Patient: sex M, age 64
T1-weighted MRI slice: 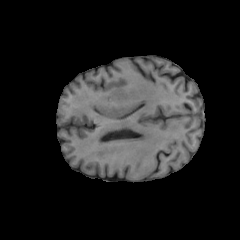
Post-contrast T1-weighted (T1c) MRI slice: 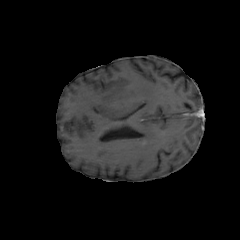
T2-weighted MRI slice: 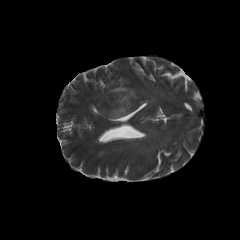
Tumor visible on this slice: yes
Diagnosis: Glioblastoma, IDH-wildtype
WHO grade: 4